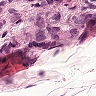
Metastatic tissue present: yes